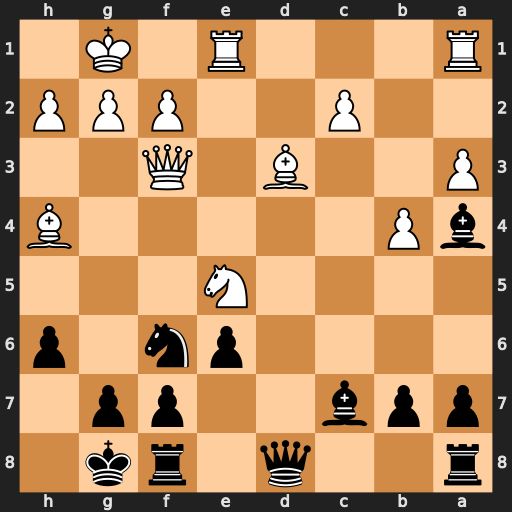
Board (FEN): r2q1rk1/ppb2pp1/4pn1p/4N3/bP5B/P2B1Q2/2P2PPP/R3R1K1
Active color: b
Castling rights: -
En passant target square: -
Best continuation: Bxe5 Rxe5 Qd4